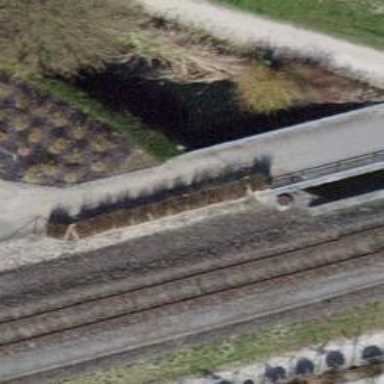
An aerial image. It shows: Paved track running over bridge with grade1 tracktype.